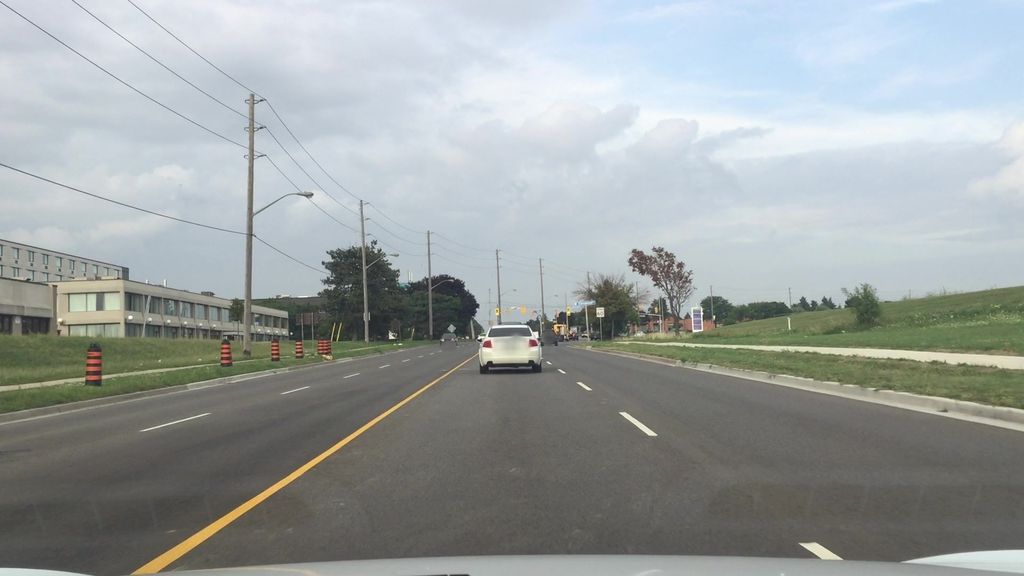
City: toronto